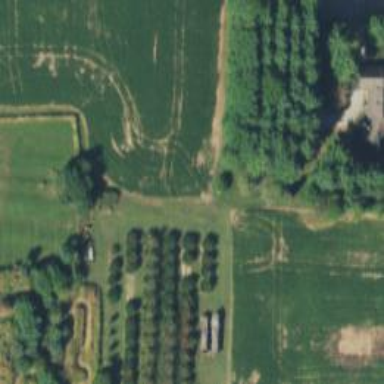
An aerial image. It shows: Row of trees in natural setting.